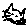
Label: cat